Question: I'm using the Kendo UI grid in my AngularJS application and I would wish to apply a certain background color conditionally. Below is my column definition :
'''
columns: [
{ field: "TradeAmount", title: "Trade Amount", width: "120px", filterable: { cell: { showOperators: false } } },
]
'''
So the above column is bound to the 'TradeAmount' field of the data source. Now I have another field named 'ApprovalStatus' in my data source which can have value as 'Approved' or 'Unapproved'. Based on this value I wish to change the background color for cells in the column; Green for Approved and Red for Unapproved.
Could someone help me out with that please.
Screenshot for @pankajparkar solution <URL>:

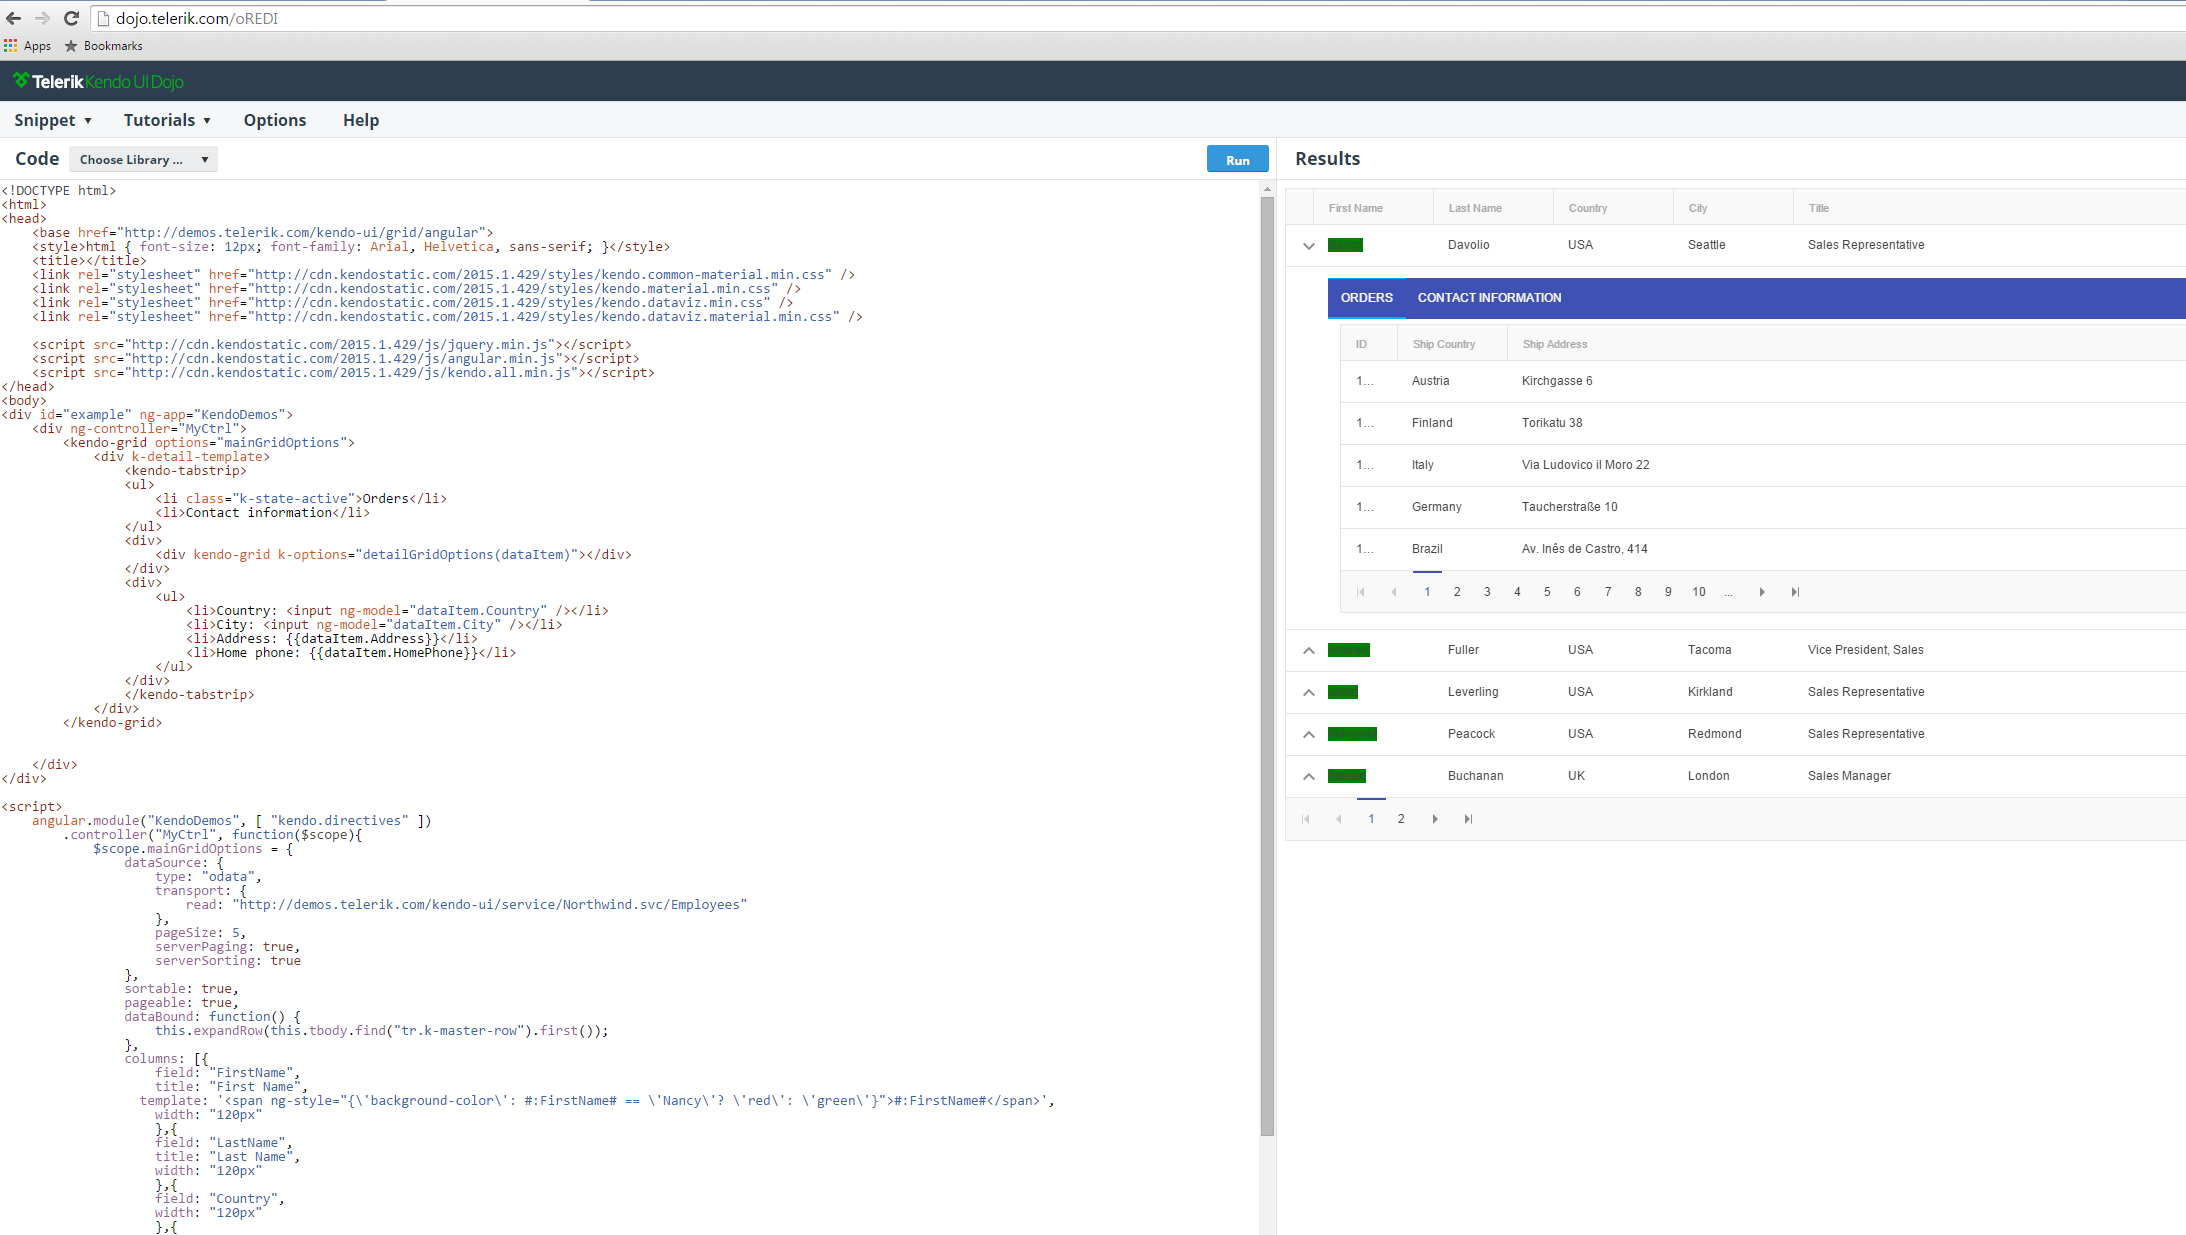
Answer: You could do this by using 'template' option on field with 'ng-style' directive.
'''
columns: [
{ field: "TradeAmount", title: "Trade Amount",
width: "120px", filterable: { cell: { showOperators: false } },
template: '<span ng-style="{background: #:ApprovalStatus# == 'Approved'? 'red': 'green'}"></span>'
}]
'''
Small <URL>
For getting changes to be done on 'td' element you need to apply it using the directive currently it is getting applied on the span which you are specifying in the templeate
'''
.directive('setStyle', function() {
return function(scope, element, attrs) {
element.parent().css('backgroundColor', attrs.setStyle)
}
})
'''
Above directive will set 'background-color' property inside 'td' which is parent of specified template
'''
template: '<span set-style="#:FirstName == 'Nancy'? 'red': 'green'#">#:FirstName#</span>',
'''
<URL>